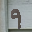
Label: 9